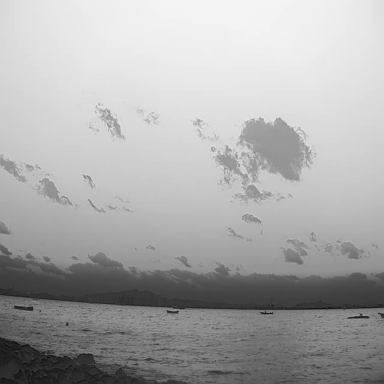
There are three bulk_carriers in the infrared image.